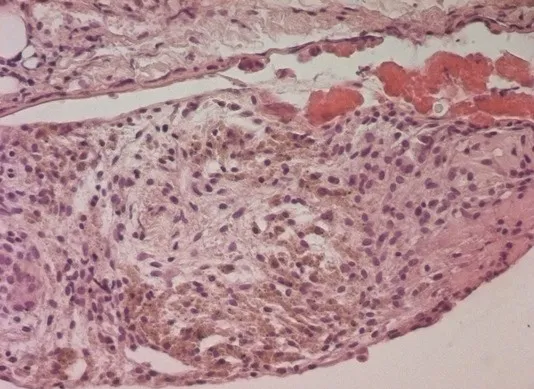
HE stain x 400: siderophages (brown spots) within endometriosic focus.
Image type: pathology (h&e)